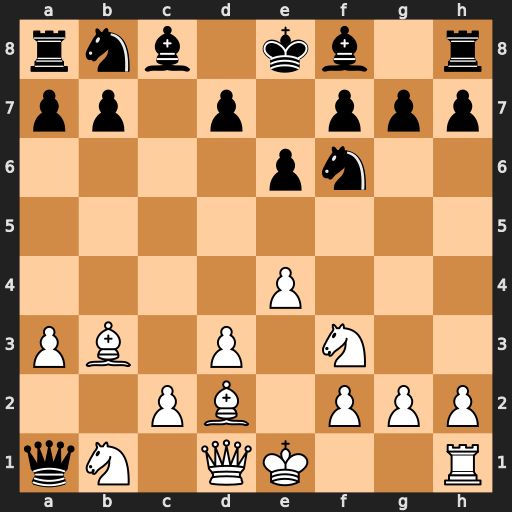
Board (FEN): rnb1kb1r/pp1p1ppp/4pn2/8/4P3/PB1P1N2/2PB1PPP/qN1QK2R
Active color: w
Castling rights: Kkq
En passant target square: -
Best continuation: Bc3 Qxb1 Qxb1